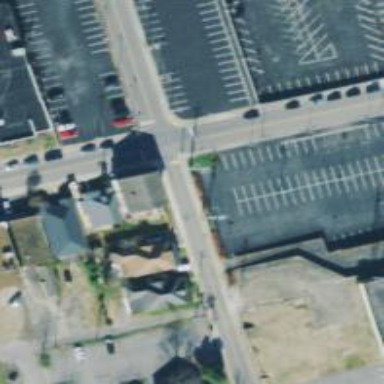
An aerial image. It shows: Unmarked pedestrian crossing with zebra markings.